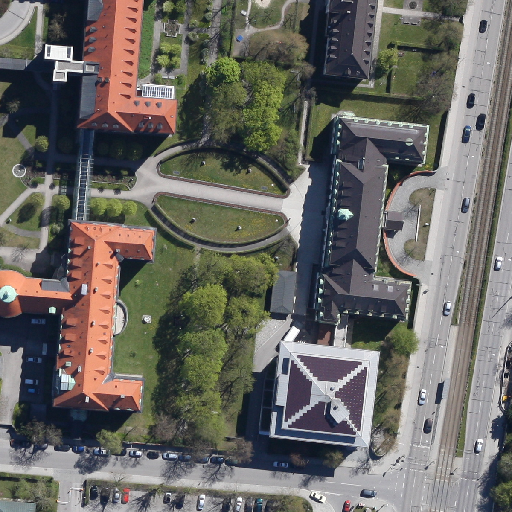
Referring expression: impervious surface